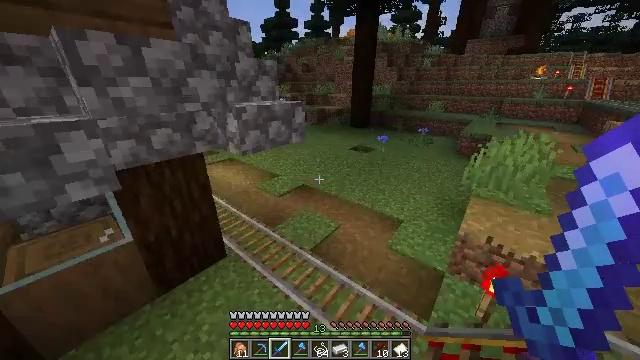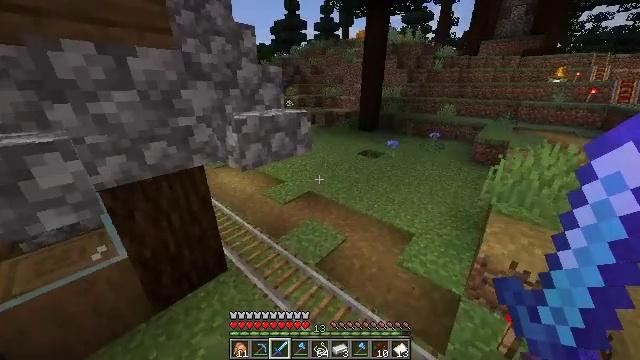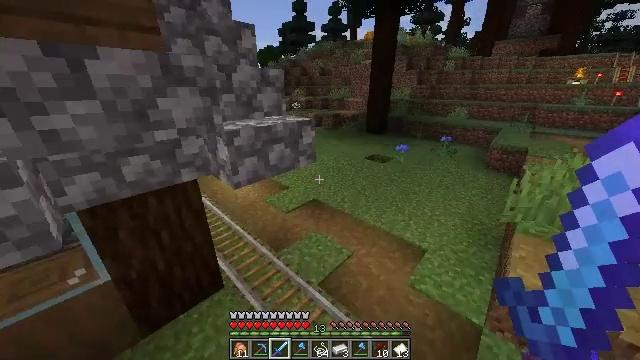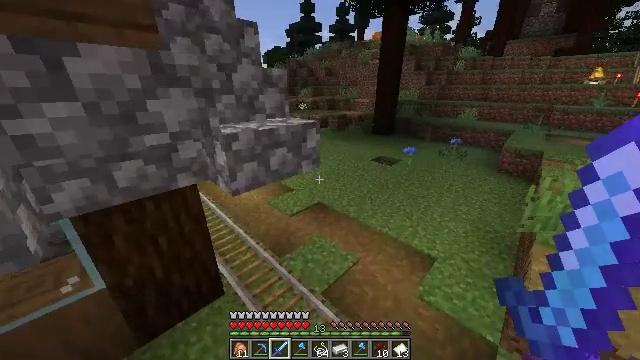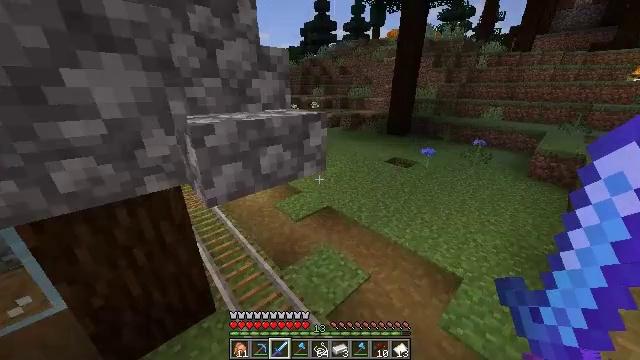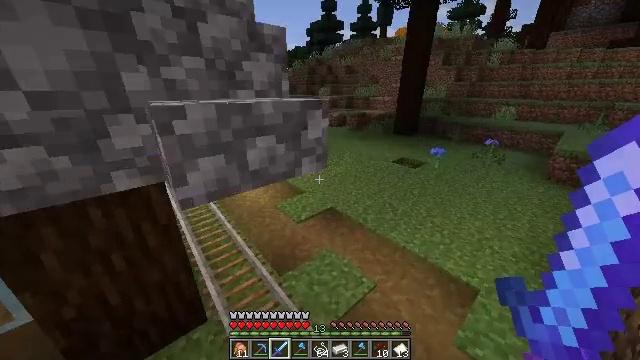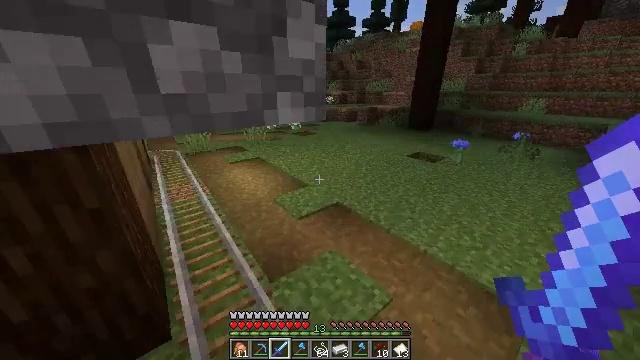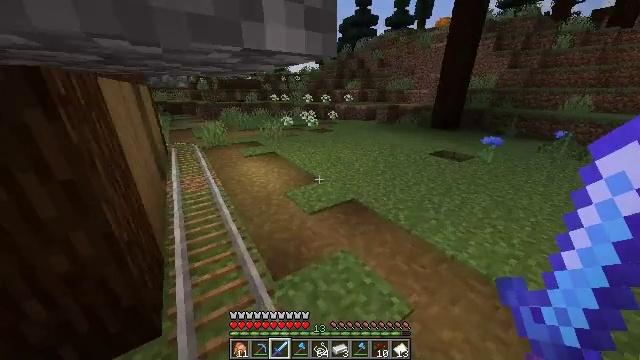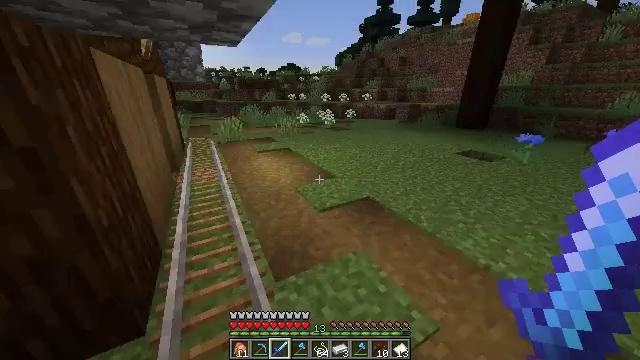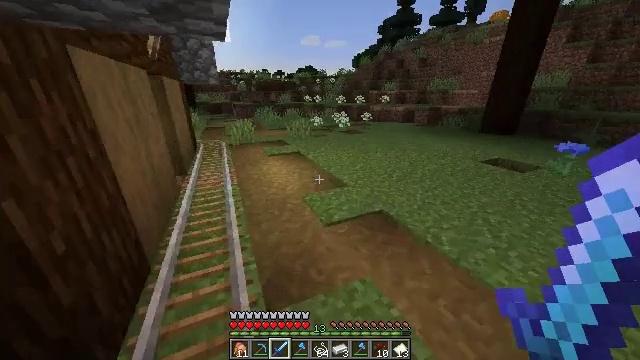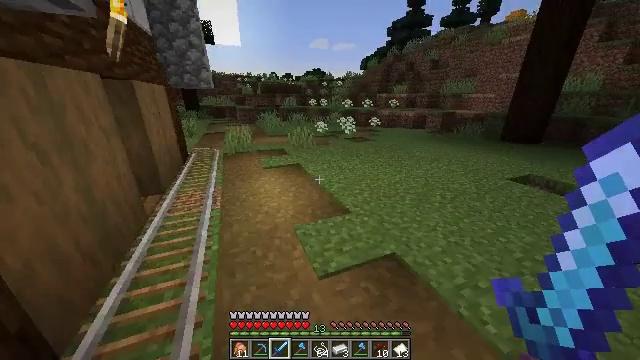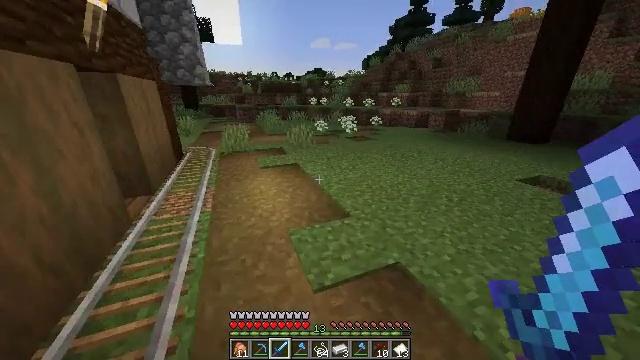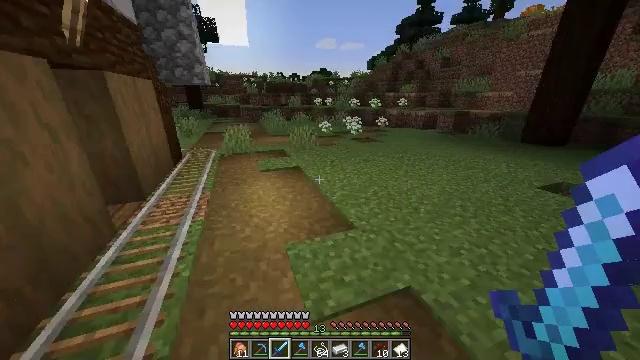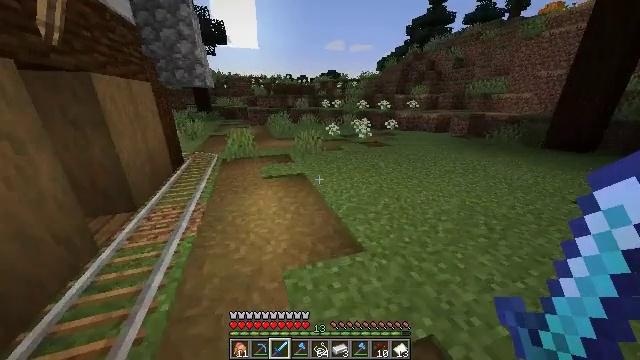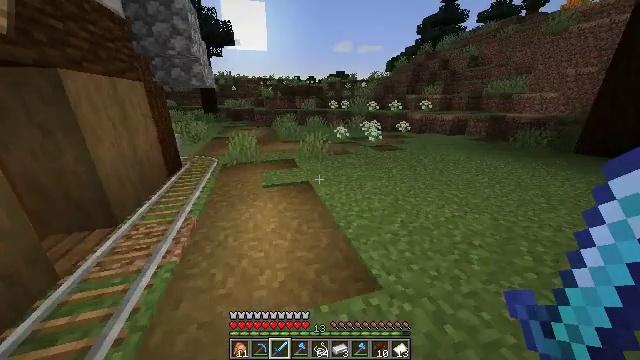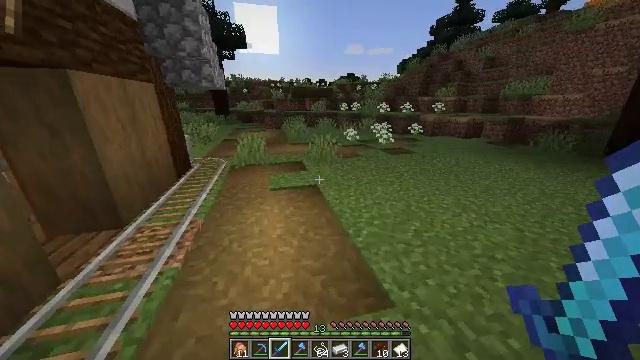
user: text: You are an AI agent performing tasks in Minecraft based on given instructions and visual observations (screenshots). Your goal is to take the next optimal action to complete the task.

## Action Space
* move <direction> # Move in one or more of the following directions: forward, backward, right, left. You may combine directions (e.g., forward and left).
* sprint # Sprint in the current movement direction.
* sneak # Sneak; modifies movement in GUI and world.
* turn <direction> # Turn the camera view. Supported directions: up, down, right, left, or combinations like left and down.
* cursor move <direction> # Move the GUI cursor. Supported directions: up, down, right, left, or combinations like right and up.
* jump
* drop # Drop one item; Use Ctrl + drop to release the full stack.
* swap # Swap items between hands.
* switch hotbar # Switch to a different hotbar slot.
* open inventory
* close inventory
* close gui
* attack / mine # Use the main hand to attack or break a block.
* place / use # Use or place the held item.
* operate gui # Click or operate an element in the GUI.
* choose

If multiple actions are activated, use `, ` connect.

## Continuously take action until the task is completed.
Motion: motion action
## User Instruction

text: Remove the glass to use the space.
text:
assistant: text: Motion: move forward, turn left, jump
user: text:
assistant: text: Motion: move forward, turn left, jump
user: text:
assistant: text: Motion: move forward, turn left, jump
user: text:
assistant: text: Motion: move forward, turn left, jump
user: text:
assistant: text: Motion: move forward, turn left, jump
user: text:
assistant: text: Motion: move forward, turn left, jump
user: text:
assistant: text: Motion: move forward, turn left, jump
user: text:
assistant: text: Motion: move forward, turn left, jump
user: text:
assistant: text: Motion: move forward, sprint, turn left, jump
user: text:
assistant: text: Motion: move forward, sprint, turn left, jump
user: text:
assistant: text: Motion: move forward, sprint, jump
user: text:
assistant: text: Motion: move forward, sprint, turn left, jump
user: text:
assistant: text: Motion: move forward, sprint, turn left, jump
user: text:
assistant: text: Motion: move forward, turn left, jump
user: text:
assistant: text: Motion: move forward, turn left, jump
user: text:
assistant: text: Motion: move forward, turn left, jump
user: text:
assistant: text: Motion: move forward, turn left, jump
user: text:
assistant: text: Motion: move forward, turn left, jump
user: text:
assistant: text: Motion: move forward, turn left, jump
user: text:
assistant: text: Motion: move forward, turn left, jump
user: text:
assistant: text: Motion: move forward, sprint, jump
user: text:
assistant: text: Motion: move forward, sprint, jump
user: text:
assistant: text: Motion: move forward, sprint, jump
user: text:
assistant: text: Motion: move forward, sprint, jump
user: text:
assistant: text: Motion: move forward, sprint, jump
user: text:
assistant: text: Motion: move forward, jump
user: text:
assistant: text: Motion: move forward, jump
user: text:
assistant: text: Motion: move forward, jump
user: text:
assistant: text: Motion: move forward, jump
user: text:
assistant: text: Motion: move forward, jump